Field crop: maize
Growth stage: 2
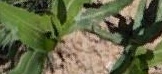
Species: maize